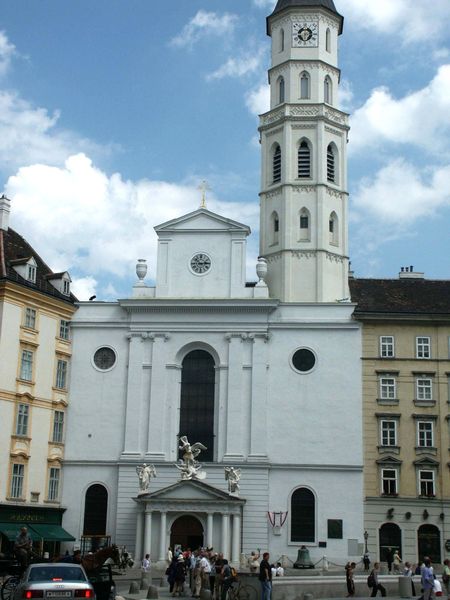
Titel: Michaelerkirche
Standort: Wien (EU - AUT)
Schlagwörter: blau, himmel, weiß, wolken, kirchturm, menschen, stadt, fenster, schwarz, säulen, tür, häuser, kirche, turm, engel, balkon, italien, giebel, markt, platz, auto, figuren, vasen, foto, fotografie, glocke, marktplatz, fotographie